A spectrogram of one vibration snapshot from a rotating bearing is shown (time on one axis, frequency on the other). What is the most likely bearing condition (normal, inner_race, outer_race, ball)?
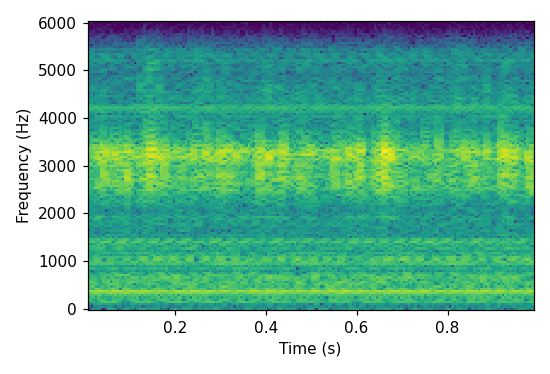
Answer: ball